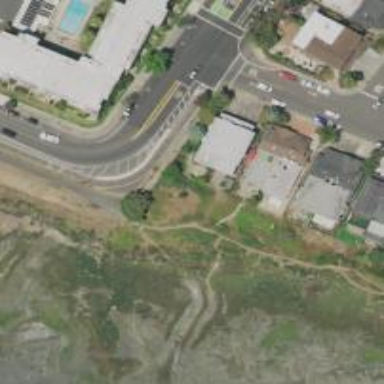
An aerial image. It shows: Tertiary road with sidewalk on the left.